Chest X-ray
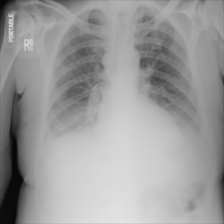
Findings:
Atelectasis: negative
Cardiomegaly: negative
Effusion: negative
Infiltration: negative
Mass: negative
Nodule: negative
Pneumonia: negative
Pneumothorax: negative
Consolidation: negative
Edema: negative
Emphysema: negative
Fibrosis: negative
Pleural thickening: negative
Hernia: negative